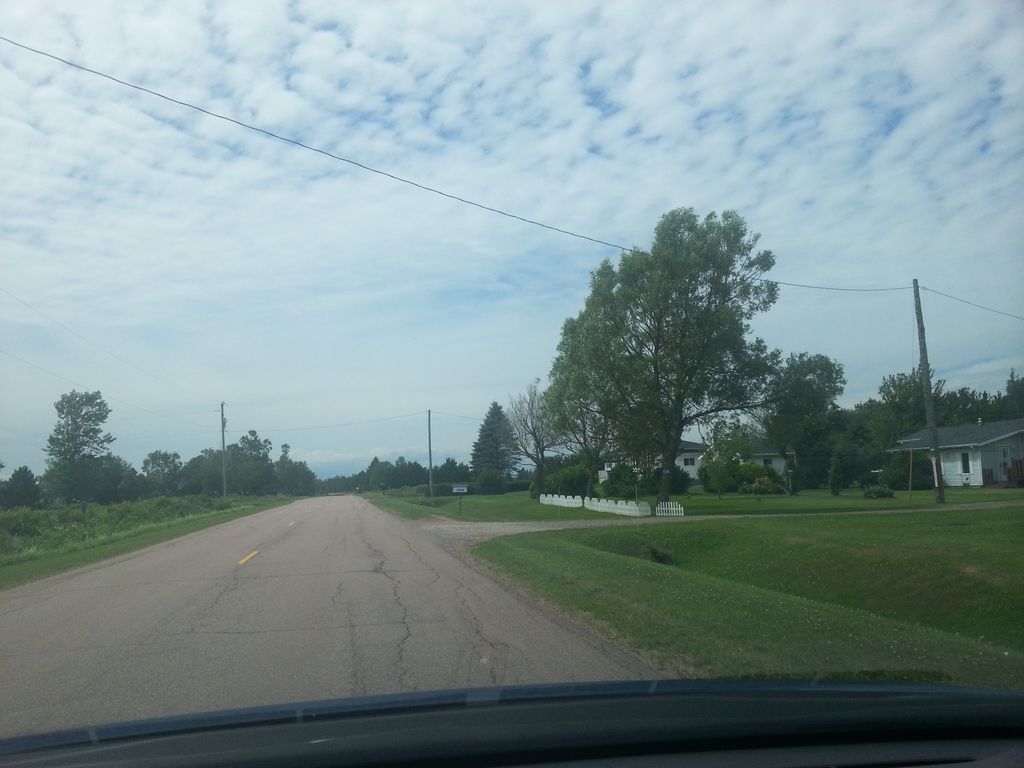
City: charlottetown